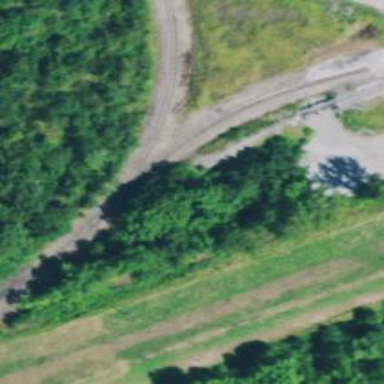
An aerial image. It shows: Unused railway yard.